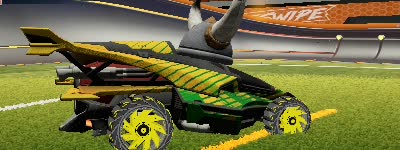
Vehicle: aftershock